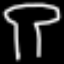
Label: mushroom